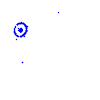
Particle: pion